Question: I am trying to have the text "Facebook" to be a clickable link but for some reason it will not appear on the front-end.
'''
function friend_contact() {
$healthcard = get_field('healthcard');
$facebook = get_field('facebook');
$phone = get_field('phone');
$fax = get_field('fax');
$email = get_field('email');
$post_info = '';
if (isset($healthcard['url'])) {
$img = get_stylesheet_directory_uri() . "/images/mail-icon.png";
$post_info .= '<a class="healthcard" href="'.$healthcard['url'].'"><img src="'.$img.'" /> Download Contact</a>';
}
if (isset($facebook['url']) && isset($healthcard['url']) {
$post_info .= ' | ';
}
if (isset($facebook['url'])) {
$post_info .= '<a href="'.$facebook['url'].'"><i class="fa fa-facebook" style="color:blue"></i> Facebook</a>';
}
$post_info .= '<ul class="friend-contact">';
$post_info .= "<li>$email</li>";
$post_info .= "<li>p: $phone</li>";
$post_info .= "<li>f: $fax</li>";
$post_info .= "</ul>";
var_dump($facebook);
var_dump(get_field('facebook'));
genesis_markup( array(
'html5' => sprintf( '<div class="entry-meta">%s</div>', $post_info ),
'xhtml' => sprintf( '<div class="post-info">%s</div>', $post_info ),
) );
}
'''
'''
string(21) "https://www.yahoo.com" string(21) "https://www.yahoo.com"
'''
---

Alternative Code With '['url']':
'''
if (isset($facebook) && isset($healthcard['url']) {
$post_info .= ' | ';
}
if (isset($facebook)) {
$post_info .= '<a class="facebook" a href="$facebook"><i class="fa fa-facebook"></i> Facebook</a>';
}
'''
I think the root of the problem is with the code bit, '['url']'
Thank you in advance
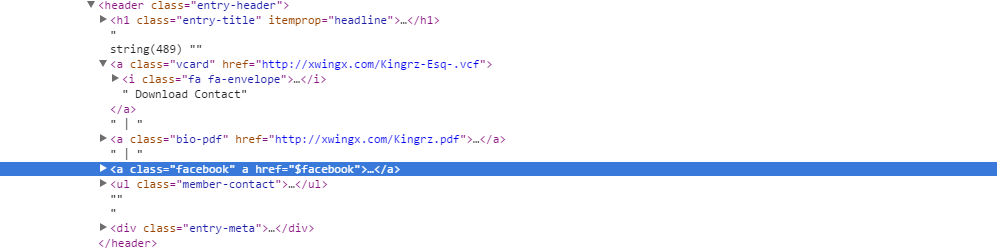
Answer: You echo your string with single quotes, thus it won't process the variable. That looks like it's between double quotes, but that is part of your string. So either make it
'''
$post_info .= '<a class="facebook" href="'.$facebook.'"><i class="fa fa-facebook"></i> Facebook</a>';
'''
or reverse the quotes.
'''
$post_info .= "<a class='facebook' href='$facebook'><i class='fa fa-facebook'></i> Facebook</a>";
'''
Edit: as to what's the better way, is another discussion. As long as you're consistent.